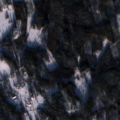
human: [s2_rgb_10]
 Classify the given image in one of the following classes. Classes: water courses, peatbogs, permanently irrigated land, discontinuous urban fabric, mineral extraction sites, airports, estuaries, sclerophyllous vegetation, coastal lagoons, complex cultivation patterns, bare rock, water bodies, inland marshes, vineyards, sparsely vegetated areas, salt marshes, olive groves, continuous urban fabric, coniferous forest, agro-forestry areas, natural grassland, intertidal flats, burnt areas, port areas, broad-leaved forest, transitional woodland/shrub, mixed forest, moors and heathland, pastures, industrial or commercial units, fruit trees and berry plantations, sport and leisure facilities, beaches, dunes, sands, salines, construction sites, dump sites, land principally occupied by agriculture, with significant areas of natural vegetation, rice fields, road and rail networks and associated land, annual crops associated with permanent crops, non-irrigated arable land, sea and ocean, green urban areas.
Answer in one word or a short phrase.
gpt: discontinuous urban fabric, land principally occupied by agriculture, with significant areas of natural vegetation, coniferous forest, mixed forest